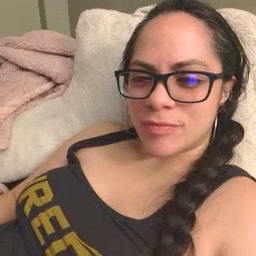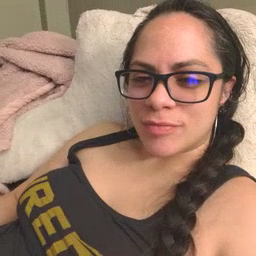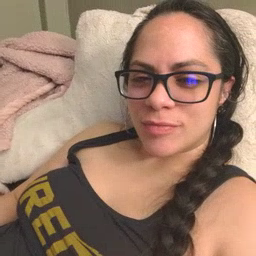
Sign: TV